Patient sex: M
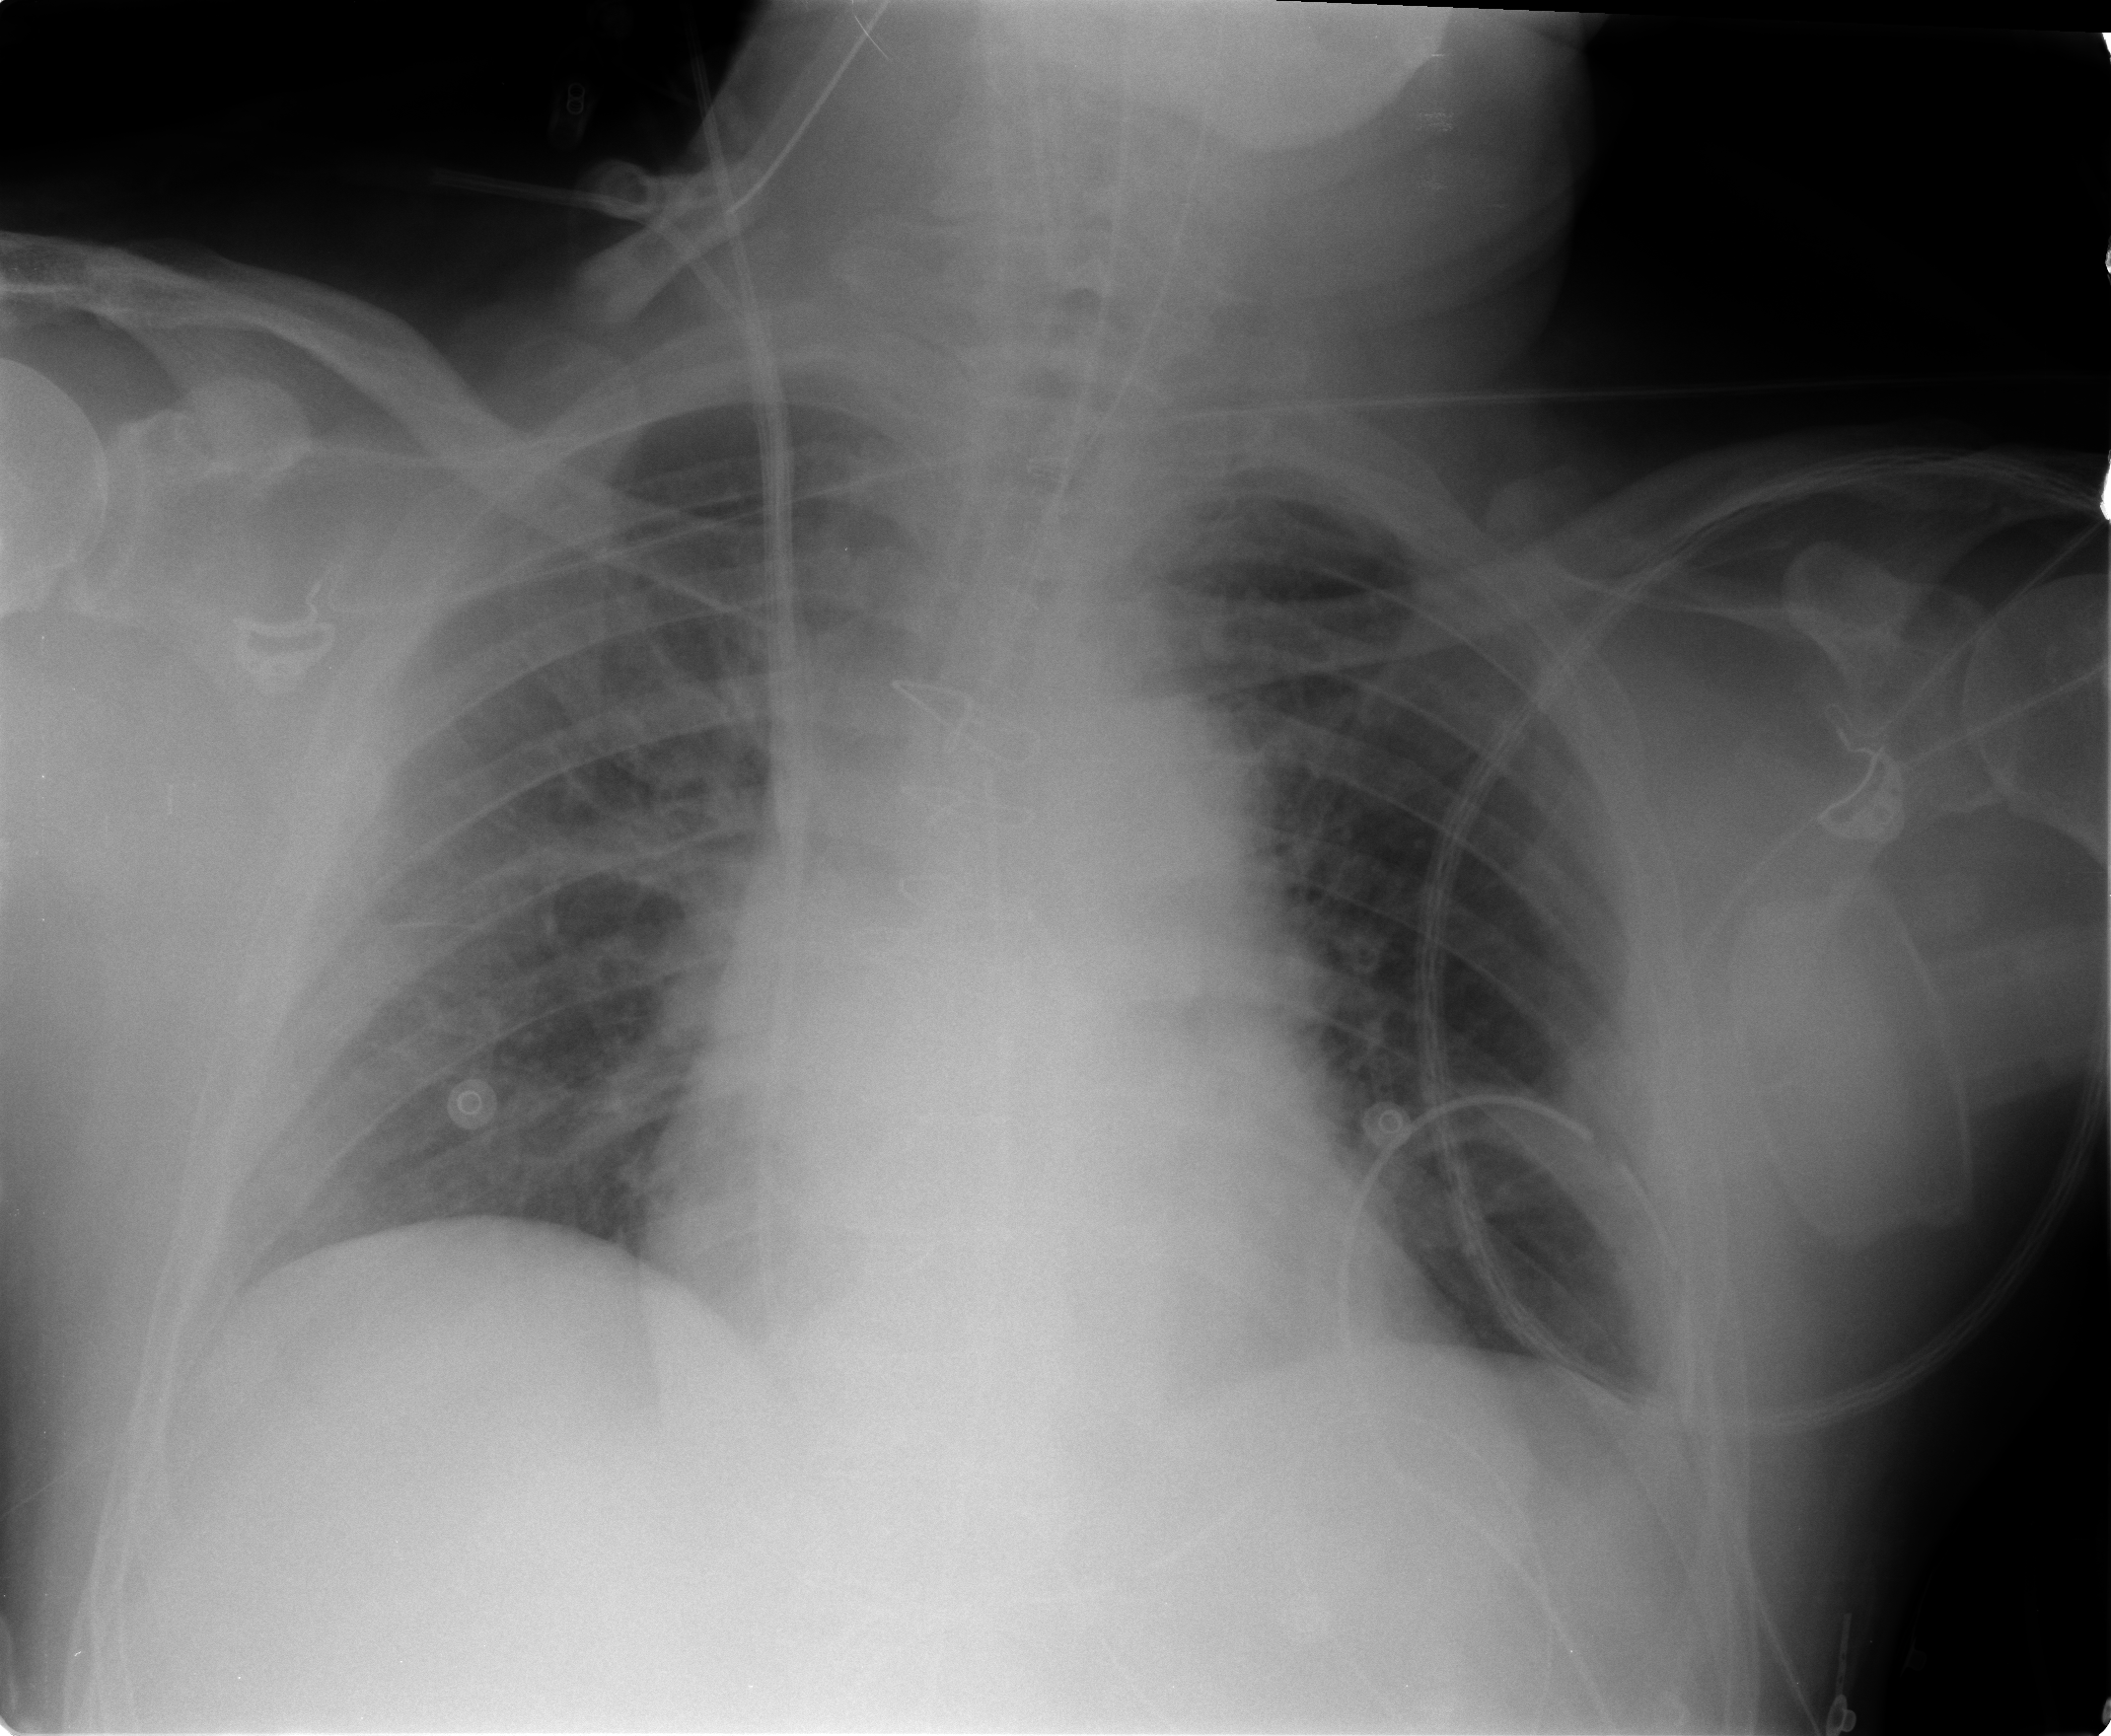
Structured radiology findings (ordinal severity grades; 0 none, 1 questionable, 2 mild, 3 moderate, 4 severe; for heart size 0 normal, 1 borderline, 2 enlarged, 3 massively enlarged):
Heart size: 2
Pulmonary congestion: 2
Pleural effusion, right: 0
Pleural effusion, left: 1
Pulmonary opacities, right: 0
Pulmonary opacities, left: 0
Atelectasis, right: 2
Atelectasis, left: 2